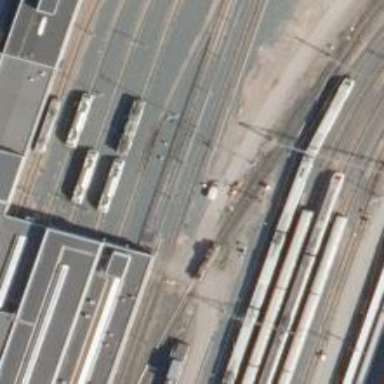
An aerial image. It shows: Railway signal.